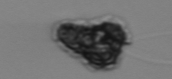
Label: Syracosphaera_pulchra